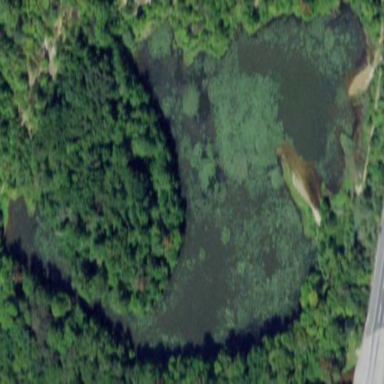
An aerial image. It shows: Lake with natural water.